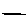
Label: line